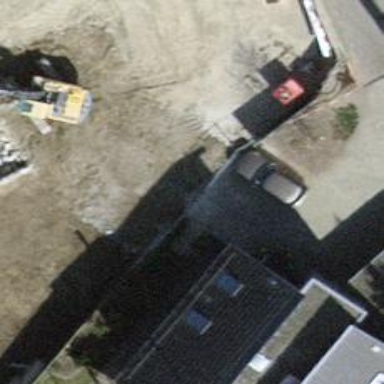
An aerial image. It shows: View of roof of building.